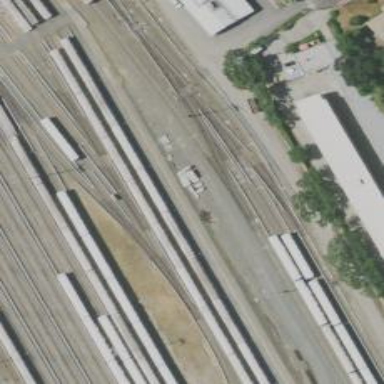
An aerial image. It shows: Yard area with electrified rail tracks.